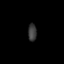
Tissue: lung
Cell type: Epithelial cells
Senescence score: 0.548
Nuclear area (px): 148
Mean DAPI intensity: 58.068